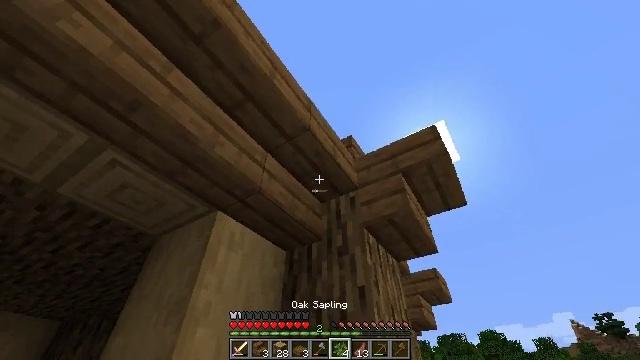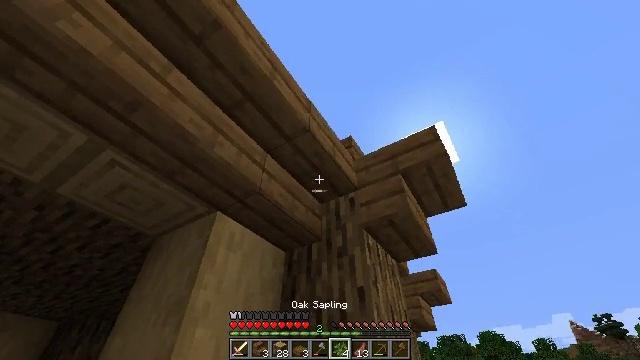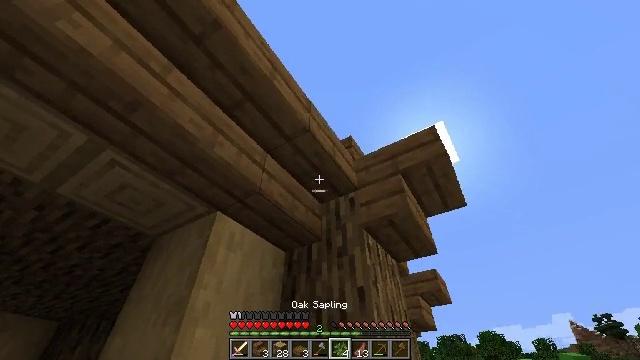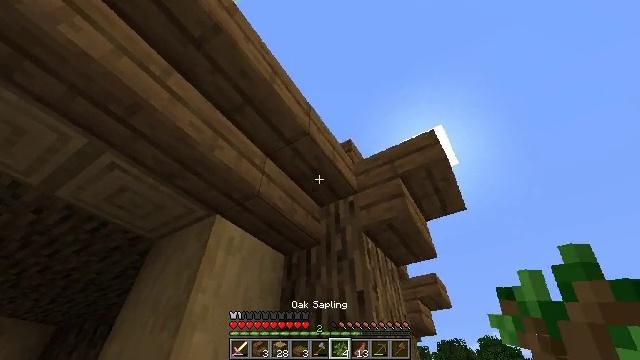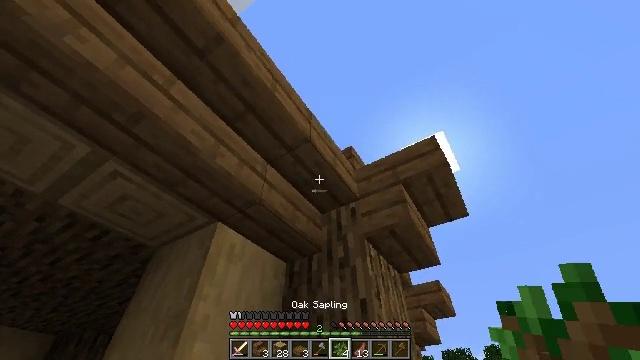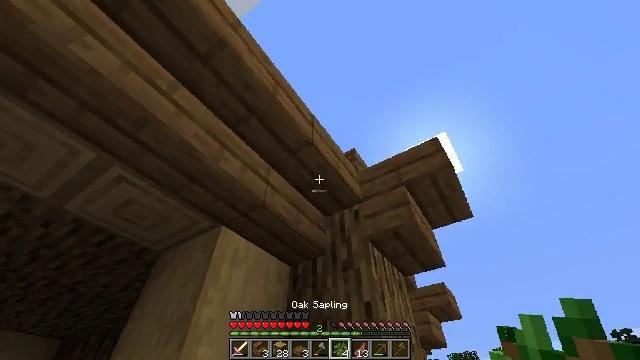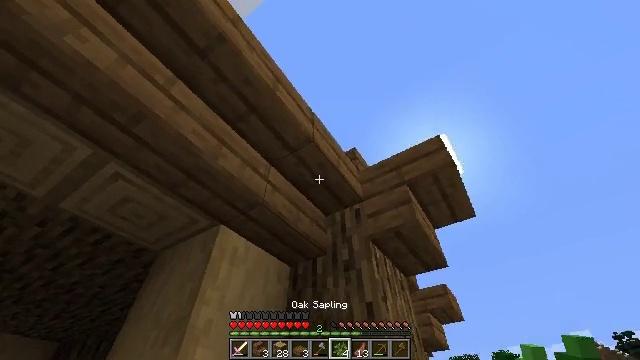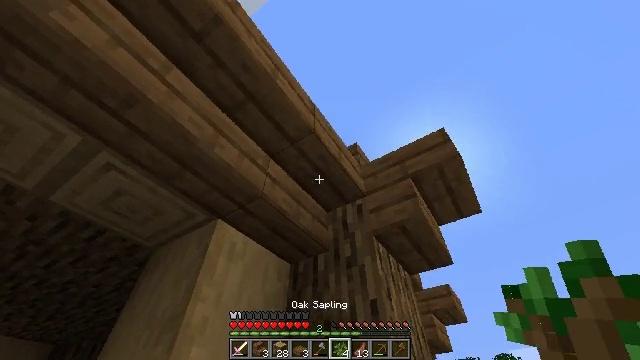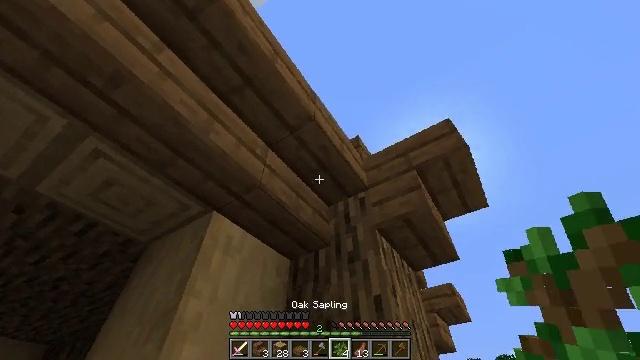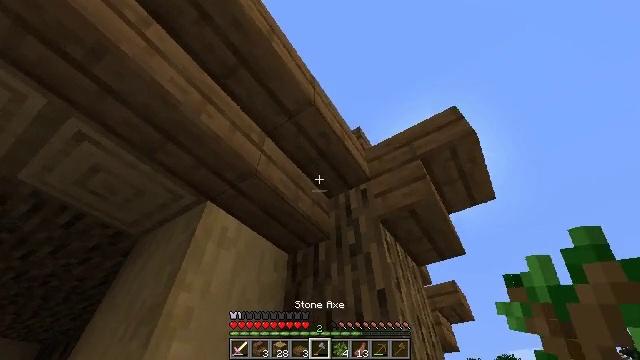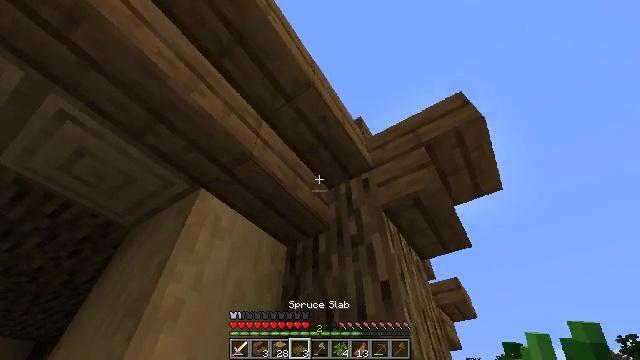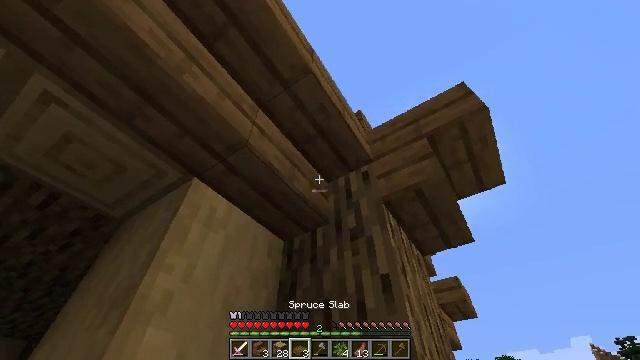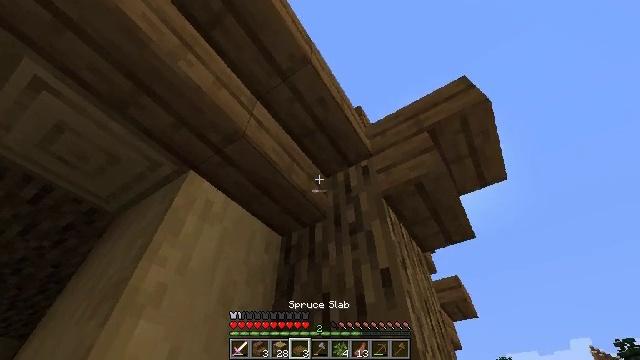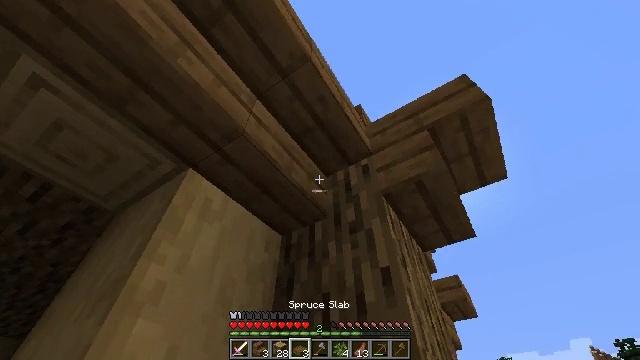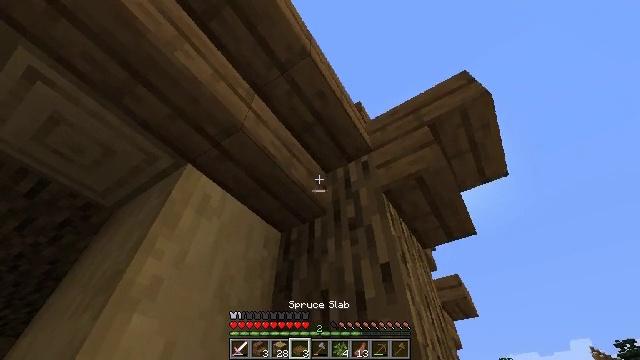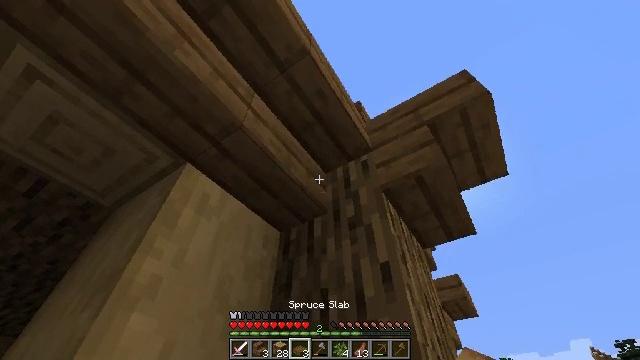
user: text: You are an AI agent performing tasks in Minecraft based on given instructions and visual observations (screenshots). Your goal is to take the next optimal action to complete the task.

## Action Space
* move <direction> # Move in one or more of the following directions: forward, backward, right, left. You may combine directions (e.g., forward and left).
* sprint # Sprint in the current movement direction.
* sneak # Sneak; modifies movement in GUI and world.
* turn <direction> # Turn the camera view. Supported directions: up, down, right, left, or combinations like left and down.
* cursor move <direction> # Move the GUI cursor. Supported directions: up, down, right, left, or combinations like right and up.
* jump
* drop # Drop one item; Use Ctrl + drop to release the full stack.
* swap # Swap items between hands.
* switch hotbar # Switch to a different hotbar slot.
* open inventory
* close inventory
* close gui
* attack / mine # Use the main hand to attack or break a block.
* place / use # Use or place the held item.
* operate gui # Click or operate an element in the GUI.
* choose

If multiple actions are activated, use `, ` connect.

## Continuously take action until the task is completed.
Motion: motion action
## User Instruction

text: Gather some spruce stairs into your inventory.
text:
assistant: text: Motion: no_op
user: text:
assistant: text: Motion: no_op
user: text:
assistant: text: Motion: no_op
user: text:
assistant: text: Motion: turn up
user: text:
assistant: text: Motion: no_op
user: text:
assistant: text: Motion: move forward
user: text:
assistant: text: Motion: move forward
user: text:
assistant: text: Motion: move forward
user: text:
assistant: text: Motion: move forward
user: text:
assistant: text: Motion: no_op
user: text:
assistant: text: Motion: no_op
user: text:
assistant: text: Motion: no_op
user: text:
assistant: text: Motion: no_op
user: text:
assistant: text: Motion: no_op
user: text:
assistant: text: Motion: no_op
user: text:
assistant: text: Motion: no_op
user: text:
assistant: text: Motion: no_op
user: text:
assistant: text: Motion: no_op
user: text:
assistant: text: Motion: no_op
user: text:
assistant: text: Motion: no_op
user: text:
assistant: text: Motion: no_op
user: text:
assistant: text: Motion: no_op
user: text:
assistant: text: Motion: no_op
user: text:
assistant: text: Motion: no_op
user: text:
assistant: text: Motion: no_op
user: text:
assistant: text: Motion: no_op
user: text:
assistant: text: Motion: no_op
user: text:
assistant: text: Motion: attack / mine
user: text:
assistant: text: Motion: attack / mine
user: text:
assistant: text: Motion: attack / mine